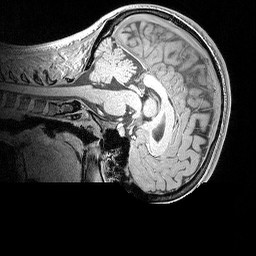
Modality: MP2RAGE
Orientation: sagittal
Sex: female
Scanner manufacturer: siemens
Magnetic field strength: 3 T
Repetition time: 5 s
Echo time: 0.00292 s